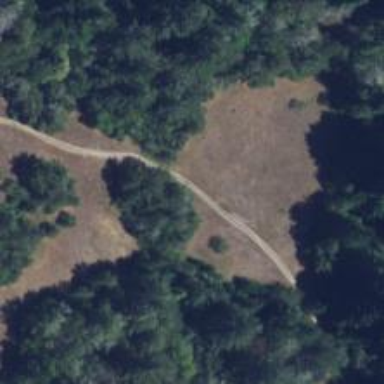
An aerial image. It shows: Path.